Interaction volume radius: 5 \u00c5
Interaction volume height: 10 \u00c5
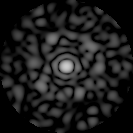
Disorder parameter: 0.8669